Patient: sex M, age 61
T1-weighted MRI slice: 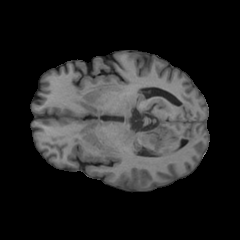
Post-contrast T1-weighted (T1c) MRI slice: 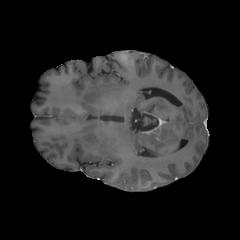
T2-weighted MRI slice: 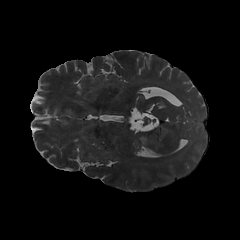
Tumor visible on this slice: yes
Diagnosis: Glioblastoma, IDH-wildtype
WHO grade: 4